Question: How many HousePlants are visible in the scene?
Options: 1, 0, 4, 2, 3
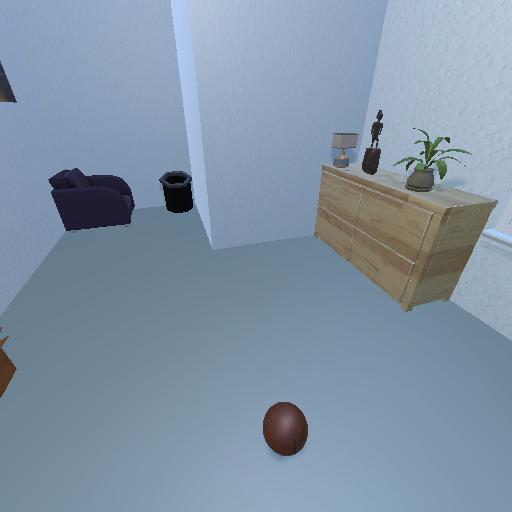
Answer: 1